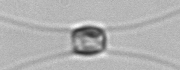
Label: Chaetoceros_similis